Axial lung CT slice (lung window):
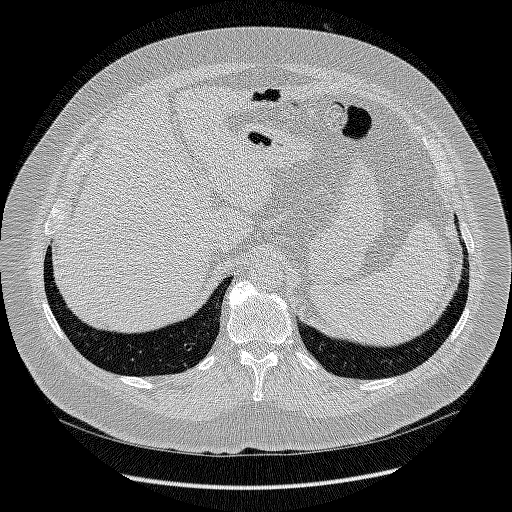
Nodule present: no